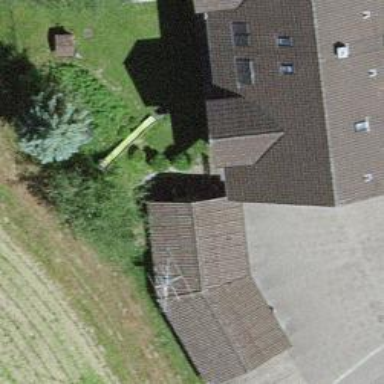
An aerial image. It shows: View of roof of building.